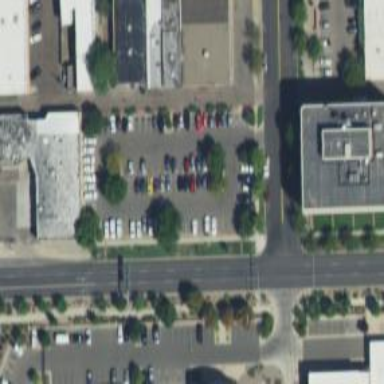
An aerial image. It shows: Parking space.